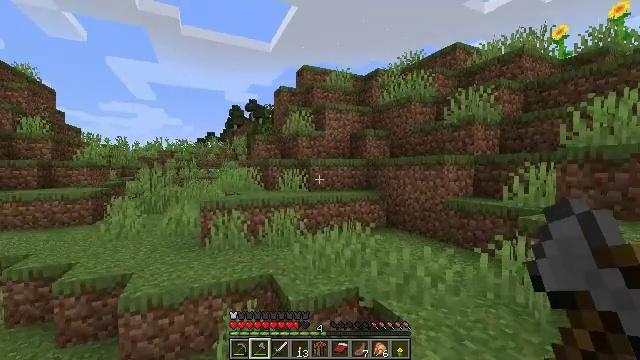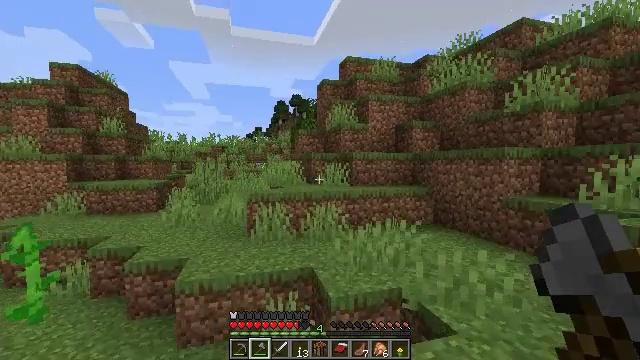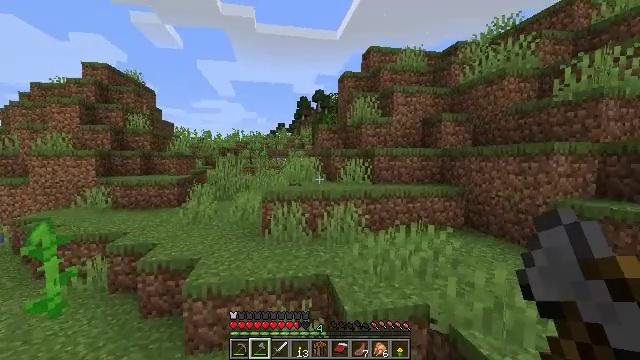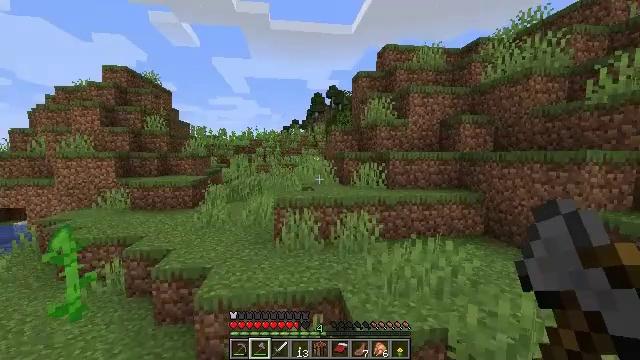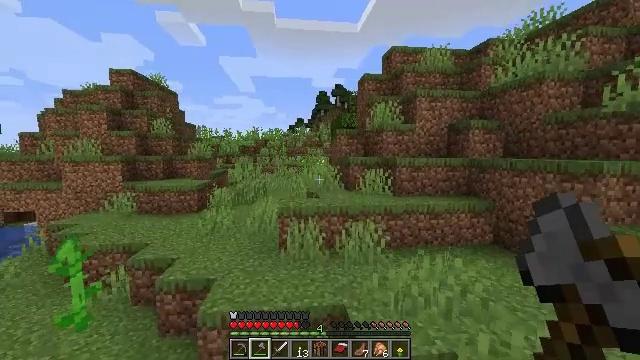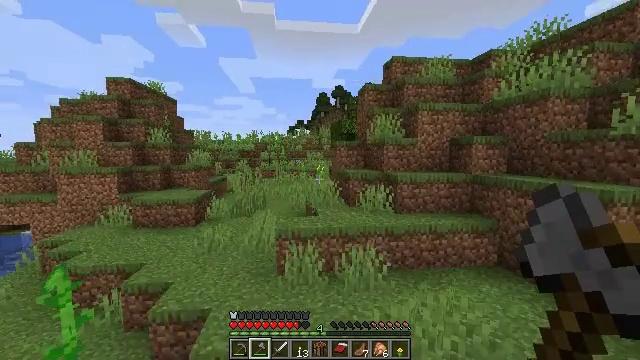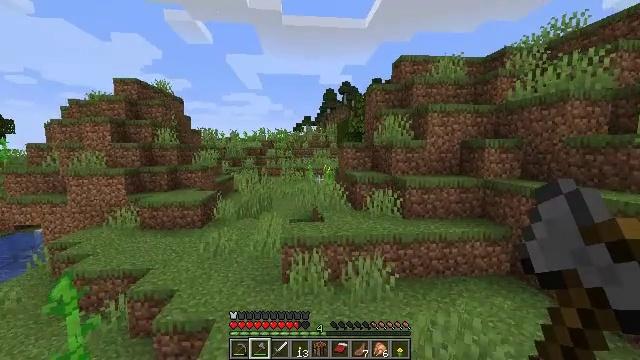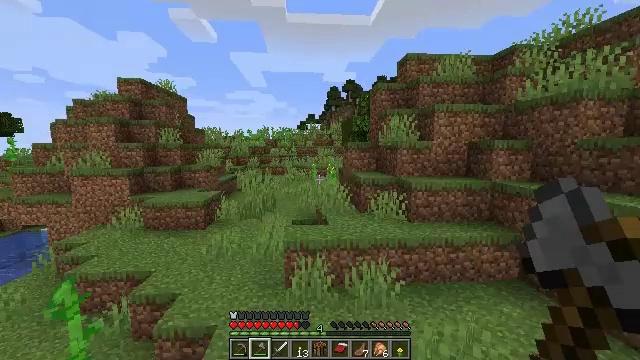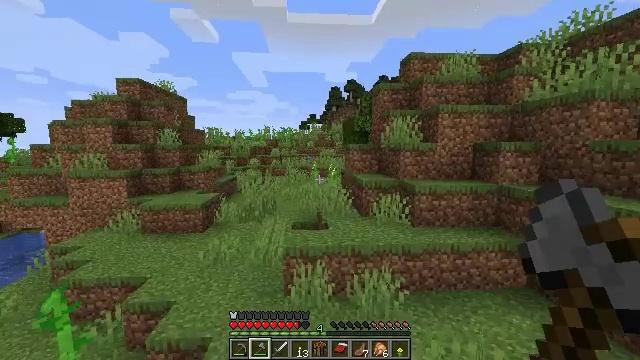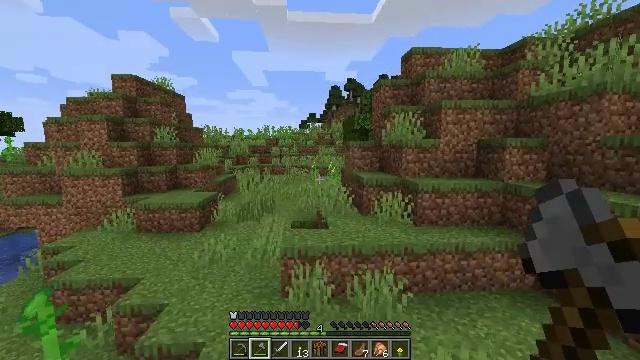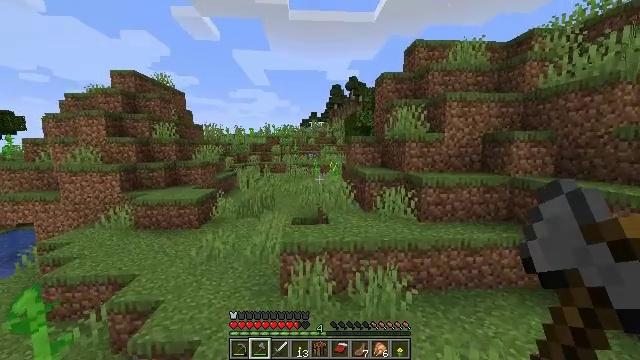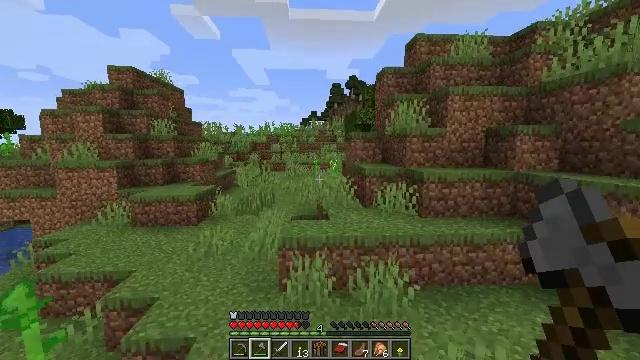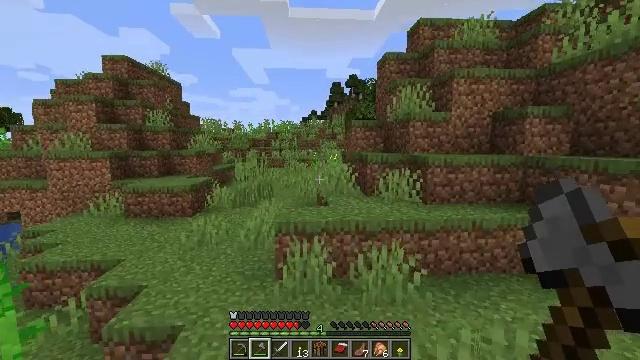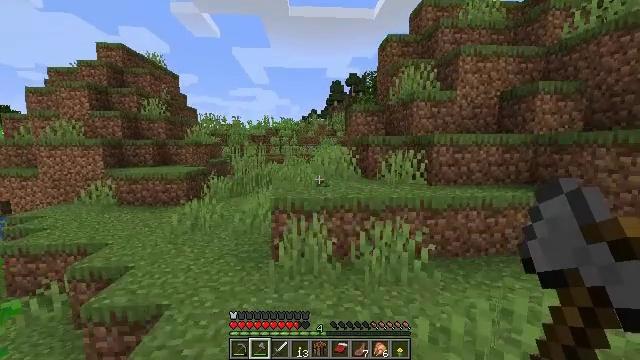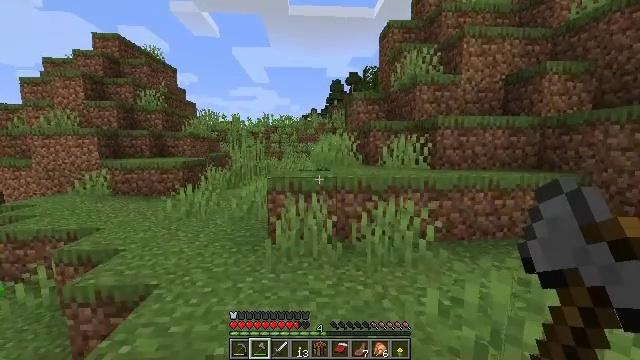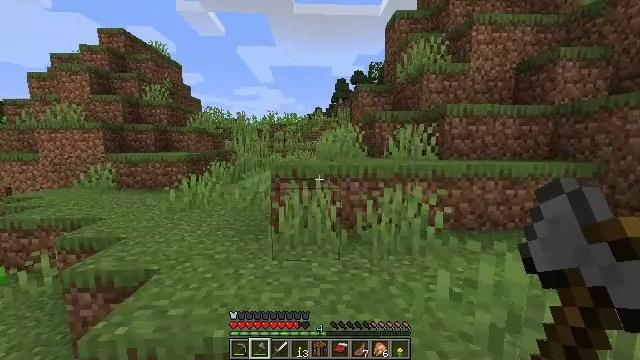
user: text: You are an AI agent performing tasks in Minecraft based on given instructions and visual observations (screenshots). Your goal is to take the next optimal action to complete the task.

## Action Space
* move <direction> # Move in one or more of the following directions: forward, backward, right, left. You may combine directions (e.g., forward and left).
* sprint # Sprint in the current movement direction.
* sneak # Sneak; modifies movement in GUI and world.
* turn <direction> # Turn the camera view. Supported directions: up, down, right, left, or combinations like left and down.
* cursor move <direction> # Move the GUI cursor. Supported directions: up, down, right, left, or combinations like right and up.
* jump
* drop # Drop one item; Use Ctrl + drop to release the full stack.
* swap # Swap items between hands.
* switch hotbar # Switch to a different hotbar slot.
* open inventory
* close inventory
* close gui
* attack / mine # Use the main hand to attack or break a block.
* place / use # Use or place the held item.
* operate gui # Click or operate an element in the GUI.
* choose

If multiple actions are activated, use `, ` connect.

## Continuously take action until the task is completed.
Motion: motion action
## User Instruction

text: Clear away tall grass.
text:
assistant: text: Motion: move forward, turn left and down
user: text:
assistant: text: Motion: move forward, turn left
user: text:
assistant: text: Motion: move forward, turn left and down, jump
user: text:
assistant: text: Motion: move forward, turn left, jump
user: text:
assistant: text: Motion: move forward, jump
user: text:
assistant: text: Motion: move forward, turn left, jump
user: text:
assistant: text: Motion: move forward
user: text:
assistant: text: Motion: move forward
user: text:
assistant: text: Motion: move forward
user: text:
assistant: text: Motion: move forward
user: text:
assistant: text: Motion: move forward
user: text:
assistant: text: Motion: move forward
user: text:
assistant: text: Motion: move forward
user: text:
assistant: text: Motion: move forward, jump
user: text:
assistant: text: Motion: move forward, turn left, jump
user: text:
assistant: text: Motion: move forward, turn left, jump
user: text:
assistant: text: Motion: move forward, jump
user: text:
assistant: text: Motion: move forward
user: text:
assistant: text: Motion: move forward
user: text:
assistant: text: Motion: move forward
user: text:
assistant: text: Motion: move forward
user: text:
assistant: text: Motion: move forward, jump
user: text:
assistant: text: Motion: move forward, jump
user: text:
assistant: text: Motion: move forward, jump
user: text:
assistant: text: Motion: move forward, jump
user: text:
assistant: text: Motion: move forward
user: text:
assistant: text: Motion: move forward
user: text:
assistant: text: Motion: move forward
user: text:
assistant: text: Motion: move forward
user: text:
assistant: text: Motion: move forward, jump